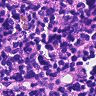
Metastatic tissue present: no